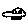
Label: car